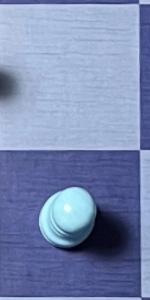
Label: Pawn_White